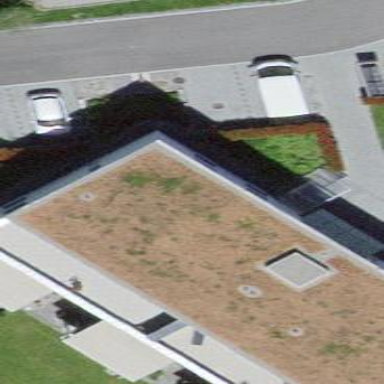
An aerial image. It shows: Building with apartments and flat roof.